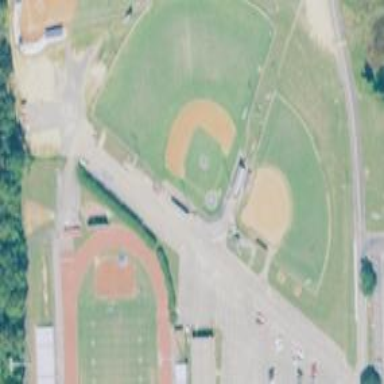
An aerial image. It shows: Baseball pitch for leisure land.